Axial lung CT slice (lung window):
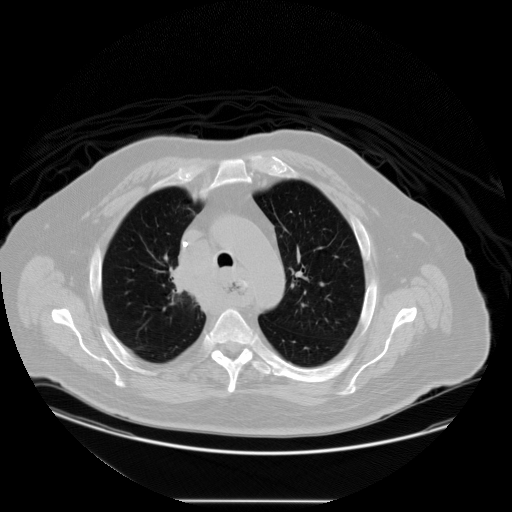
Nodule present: no